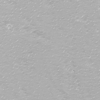
Label: not_dusty